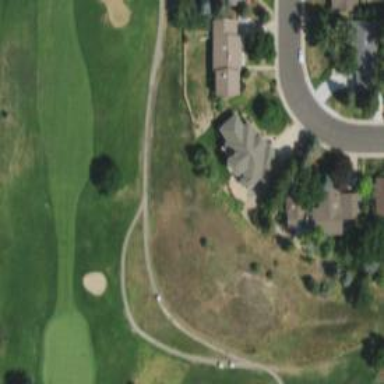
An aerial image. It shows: Service road that serves as golf cart path.